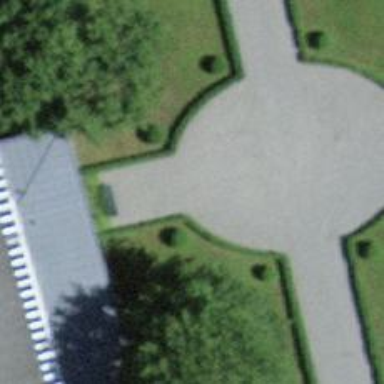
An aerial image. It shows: Hedge acting as barrier.